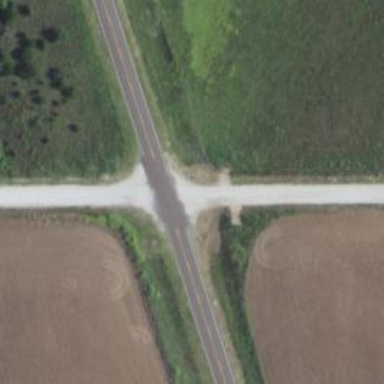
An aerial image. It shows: Road with stop sign.